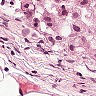
Metastatic tissue present: yes